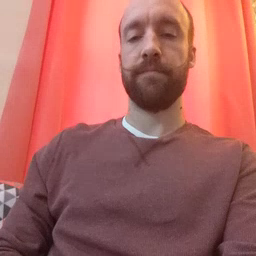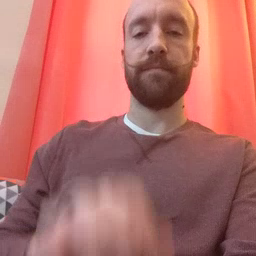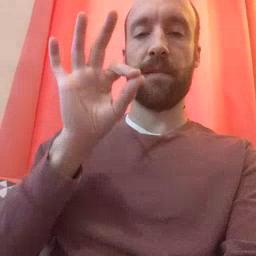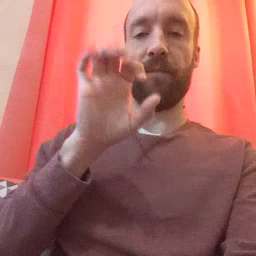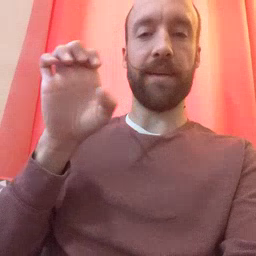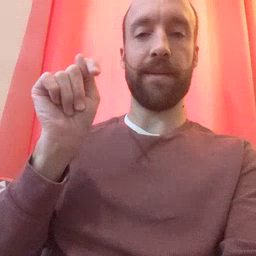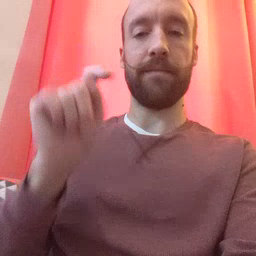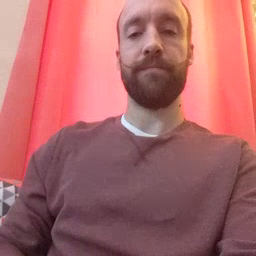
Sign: feet